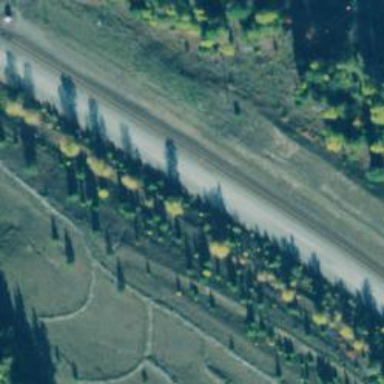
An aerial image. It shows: Track with grade 3 surface.